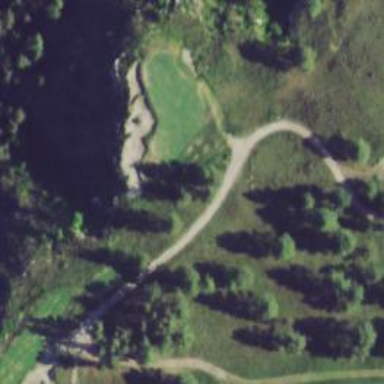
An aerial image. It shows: Footway that serves as golf path.